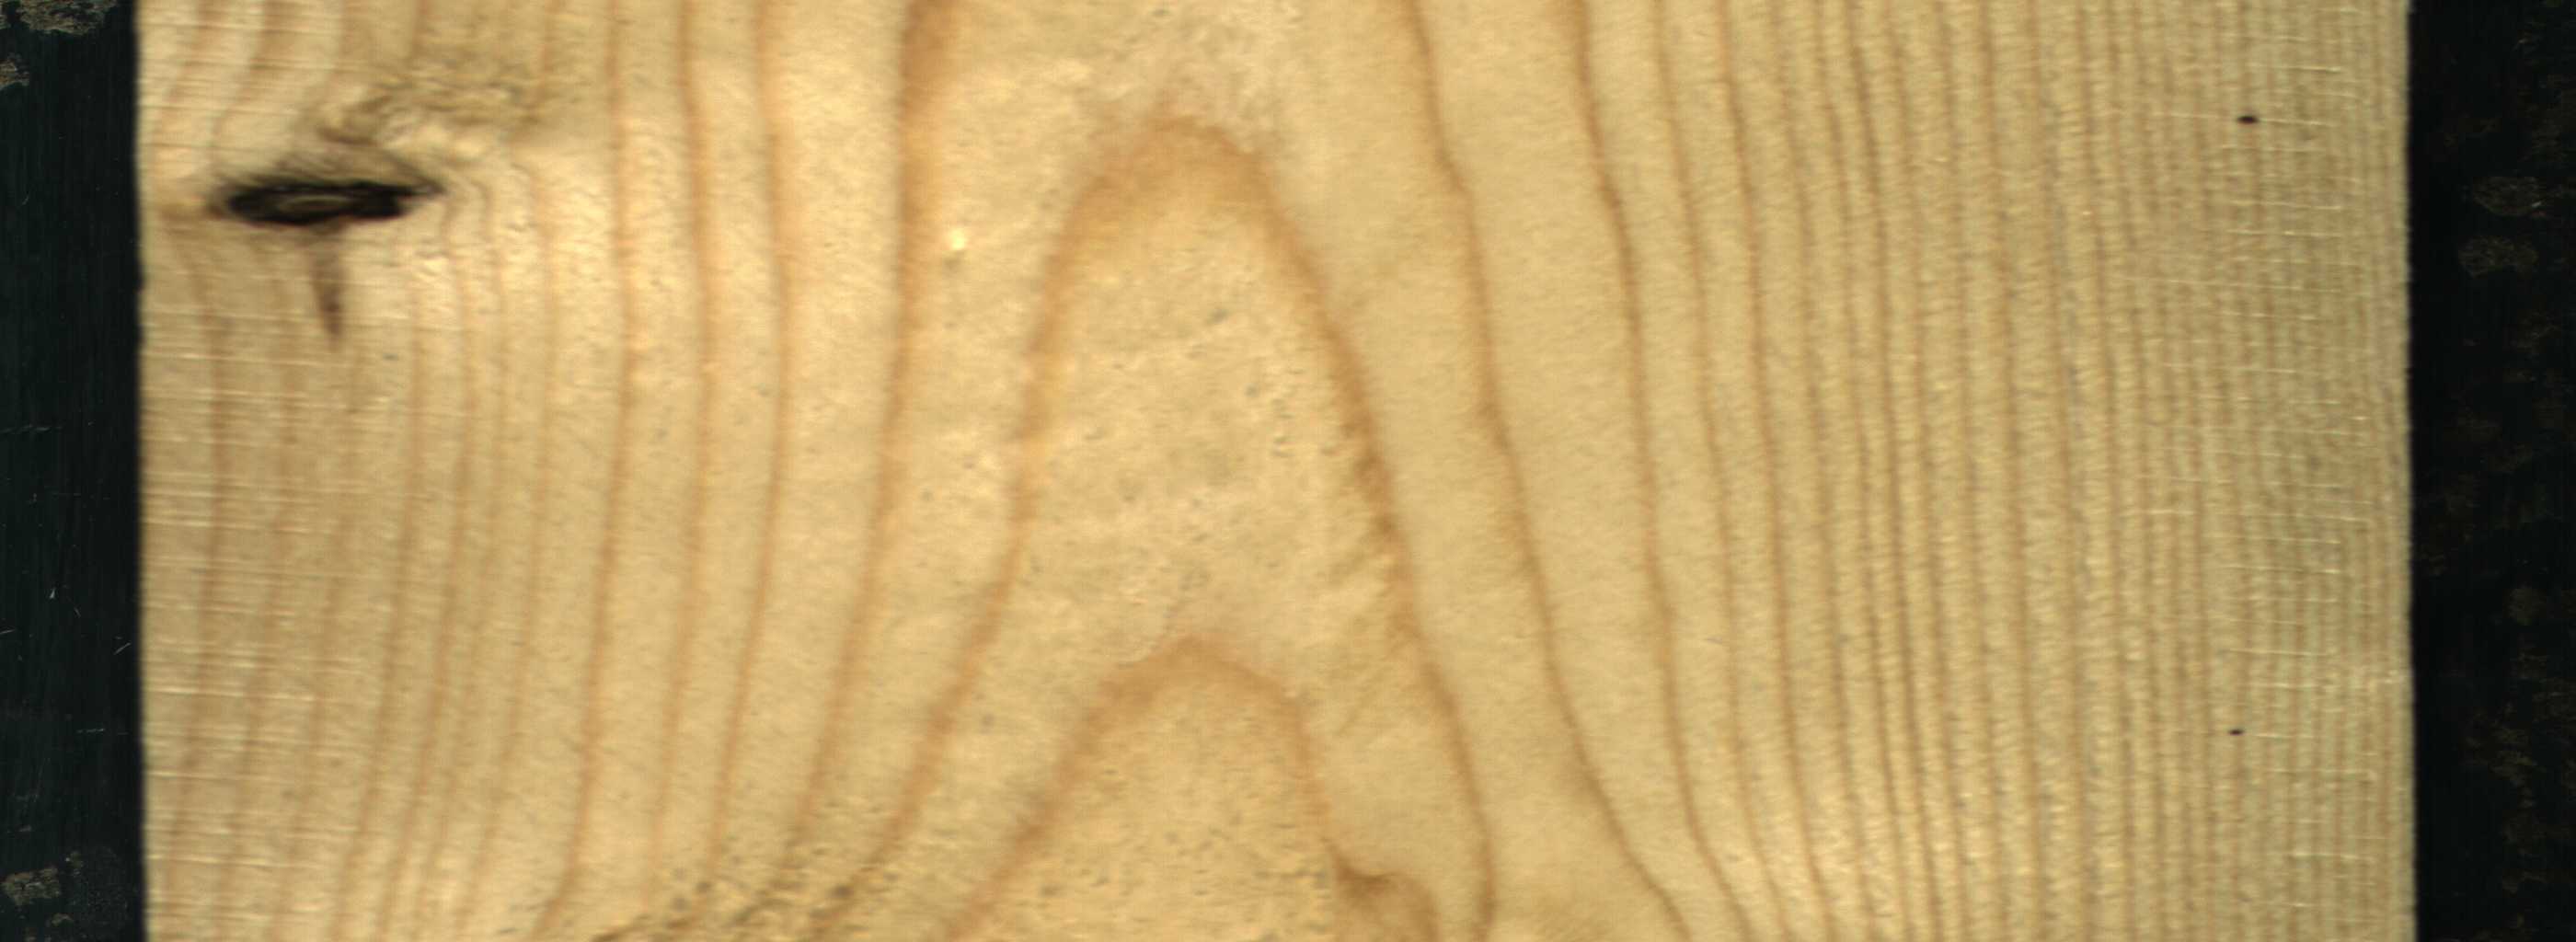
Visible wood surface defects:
Dead_Knot